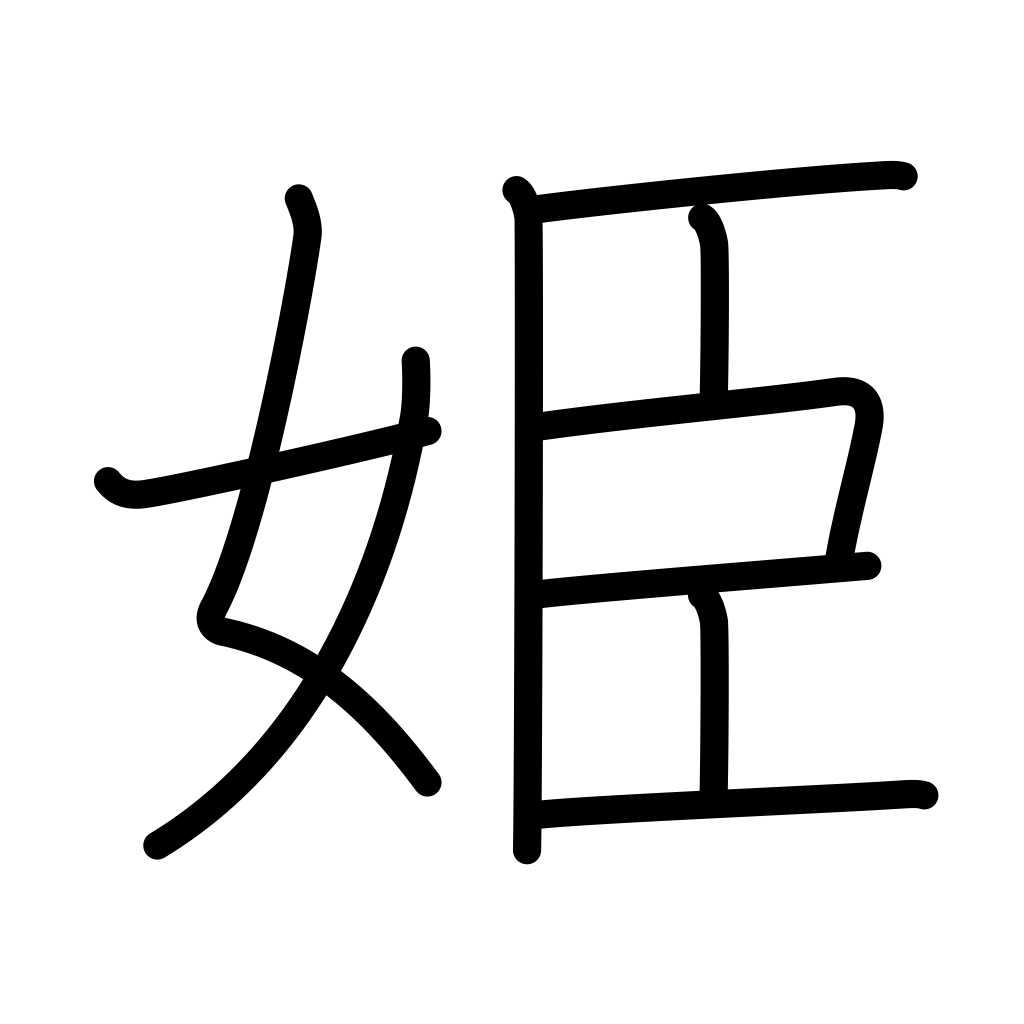
Meaning: princess